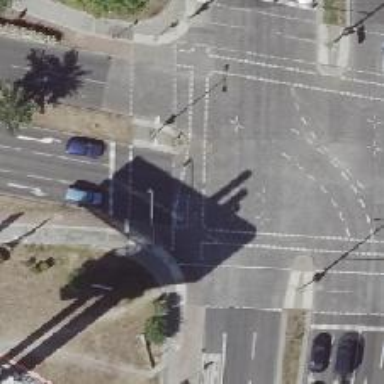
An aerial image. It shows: Asphalt cycleway with traffic signals at crossing.